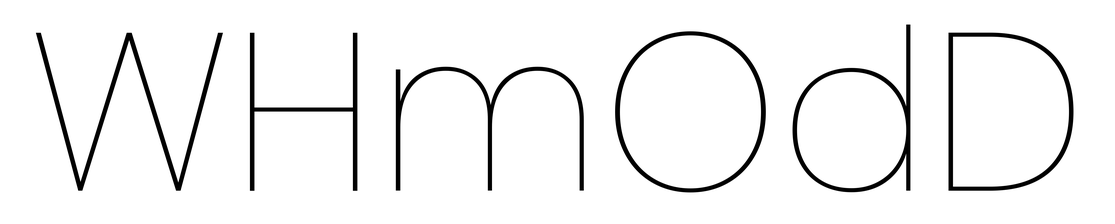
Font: Poppins-Thin